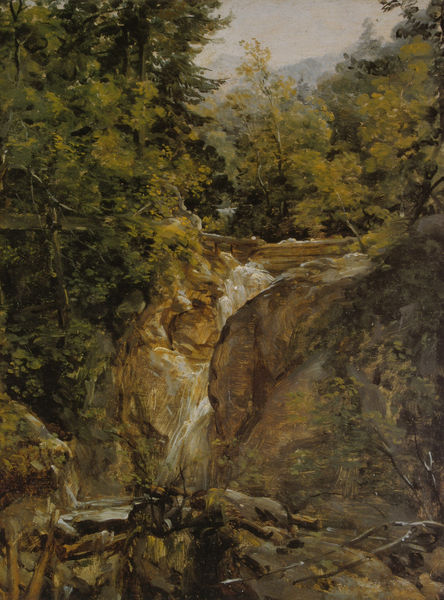
Titel: Wasserfall bei Ohlstadt
Künstler: Johann Georg von Dillis
Institution: (Privatbesitz)
Schlagwörter: baum, berg, blau, blätter, felsen, gemälde, gestein, himmel, laub, wasser, weiß, wolken, aquarell, baumstämme, bäume, fluss, gelb, grün, landschaft, ocker, äste, braun, grau, hintergrund, holz, licht, schwarz, zeichnung, wolke, beige, malerei, stein, steine, tod, öl, ast, bach, baumstamm, horizont, hügel, natur, zweige, brücke, gebüsch, pastos, sonne, realismus, blatt, tal, wald, wasserfall, pferd, gischt, studie, furchen, berge, fels, gebirge, gipfel, nebel, landschaftsmalerei, schlucht, herbst, damm, romantik, tannen, stämme, wild, frühling, kreuz, steinbrücke, diesig, alpen, moos, stöcke, tanne, braum, geäst, gebirgsbach, laubbäume, nadelbäume, nadelwald, opfer, deutsche romantik, astgabel, koch, bergbach, klamm, dillis, anton, hackert, bergfluss, anton koch, asr, hochgebirgslandschaft, glitschig, baumstammbrücke, diesisg, felsenschlucht, provosorium, öste, shucht